Question: I seem to have hit a wall with this crap and can't make sense of it. I have a page with a relatively complex SVG (it has 6 other smalled SVGs embedded into it) in it embeded inside 'embed' tag. When I try to attach a 'mousedown' event to it, it simply doesn't work. Here is the markup:
'''
<body>
<embed type="image/svg+xml" src="images/cog.svg" id="cog">
</embed>
</body>
'''
then in javascript I do
'''
$(function(){
var cog = document.getElementById("cog");
document.addEventListener('mousedown', function(e){
console.log(e);
});
});
'''
It doesn't work. Moreover when i attach events to 'document', they do not fire when I click on that embed object either!
I searched this thing for 3 hours and everywhere I look it appears as if the embed should support 'mousedown' even without any problem. What is the problem here?
Edit:
If it's any help here is how the full markup looks like (I use Foundation framework):

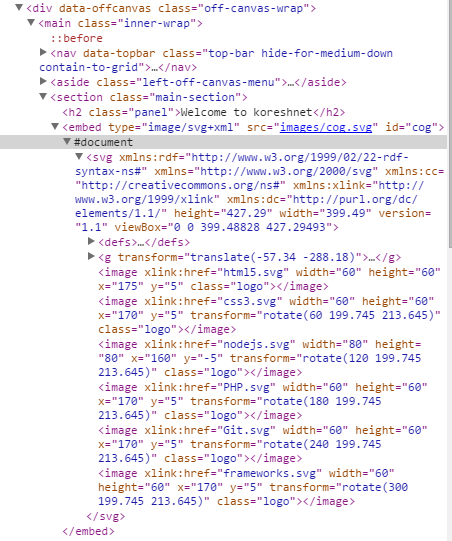
Answer: If <URL> aren't an issue, you can try :
'''
document.querySelector('embed').addEventListener('load', function(){
this.getSVGDocument().addEventListener('mousedown', function(){
alert('hello')});
});
'''
According to <URL>:
> 3 . If the previous step determined that the content's type is
'image/svg+xml', then run the following substeps:
1. If the embed element is not associated with a nested browsing context, associate the element with a newly created nested browsing context,[...]
2. Navigate the nested browsing context to the fetched resource, with replacement enabled, and with the embed element's node document's browsing context as the source browsing context. (The src attribute of the embed element doesn't get updated if the browsing context gets further navigated to other locations.)
3. The embed element now represents its associated nested browsing context.
But I can't find anything about actually how it should handle events.
Nevertheless, it appears that when its 'src' is set and returns something, the events are captured by the new context (whether reached or created).
See <URL> for a demo when no src is set, it fires the event.